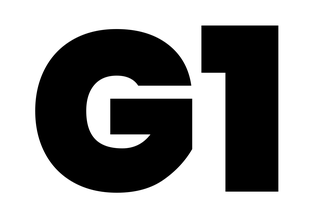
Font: Poppins-Black